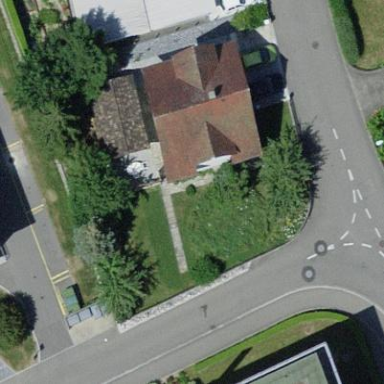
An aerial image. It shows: Detached building.